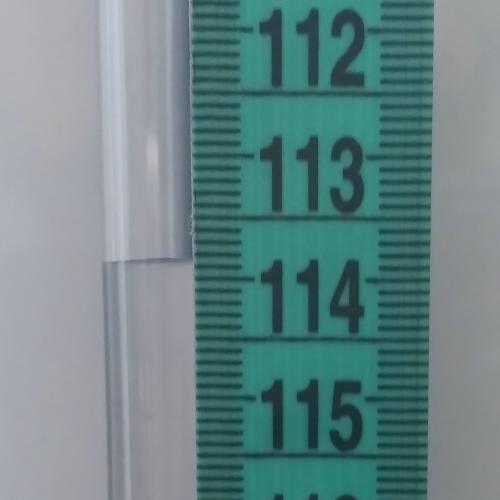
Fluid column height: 113.9 cm